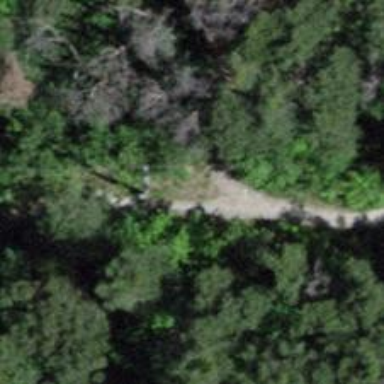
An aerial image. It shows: Path on the ground.